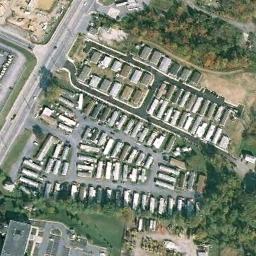
Label: residential